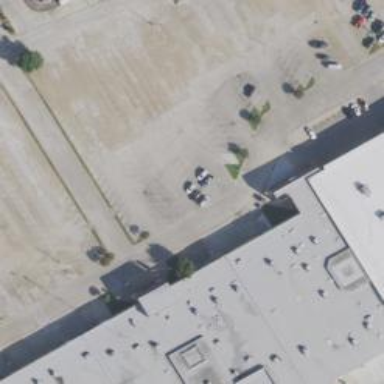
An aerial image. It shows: Parking space.